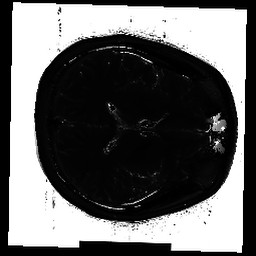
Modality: T2map
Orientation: axial
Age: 23
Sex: male
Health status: ill